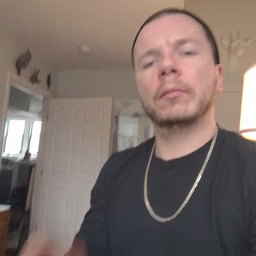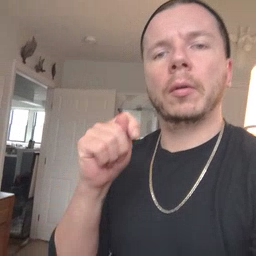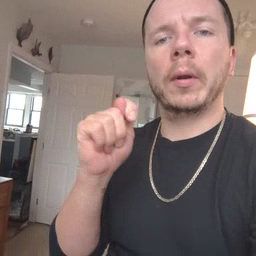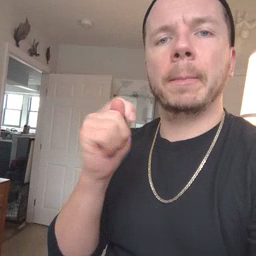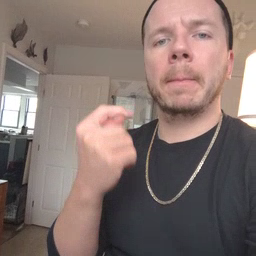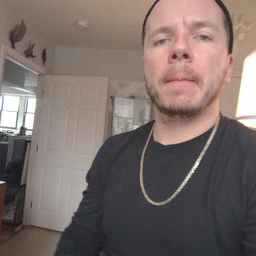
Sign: toy